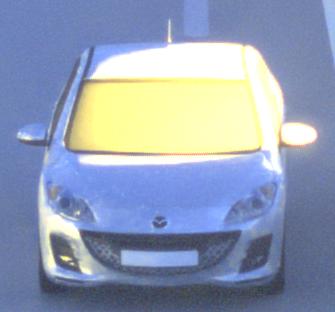
Make: Mazda
Model: 3 1.6
Detailed model: 3 (BL)
Model produced from: 2009/05
Model produced until: 2010/12
Doors: 5
Color: white
Road condition: dry road
Daytime: sunrise or sunset
Contrast: high contrast